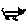
Label: cat